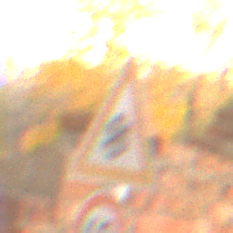
Verkehrszeichen: SchneeOderEisglaette
Zusatzzeichen unten: Geschwindigkeit60
Umgebung: Roofed, Suburban
Tageszeit: SunriseSunset
Wetter: Clear
Licht: Natural
Jahreszeit: NotSpecified
Kontrast: MediumContrast